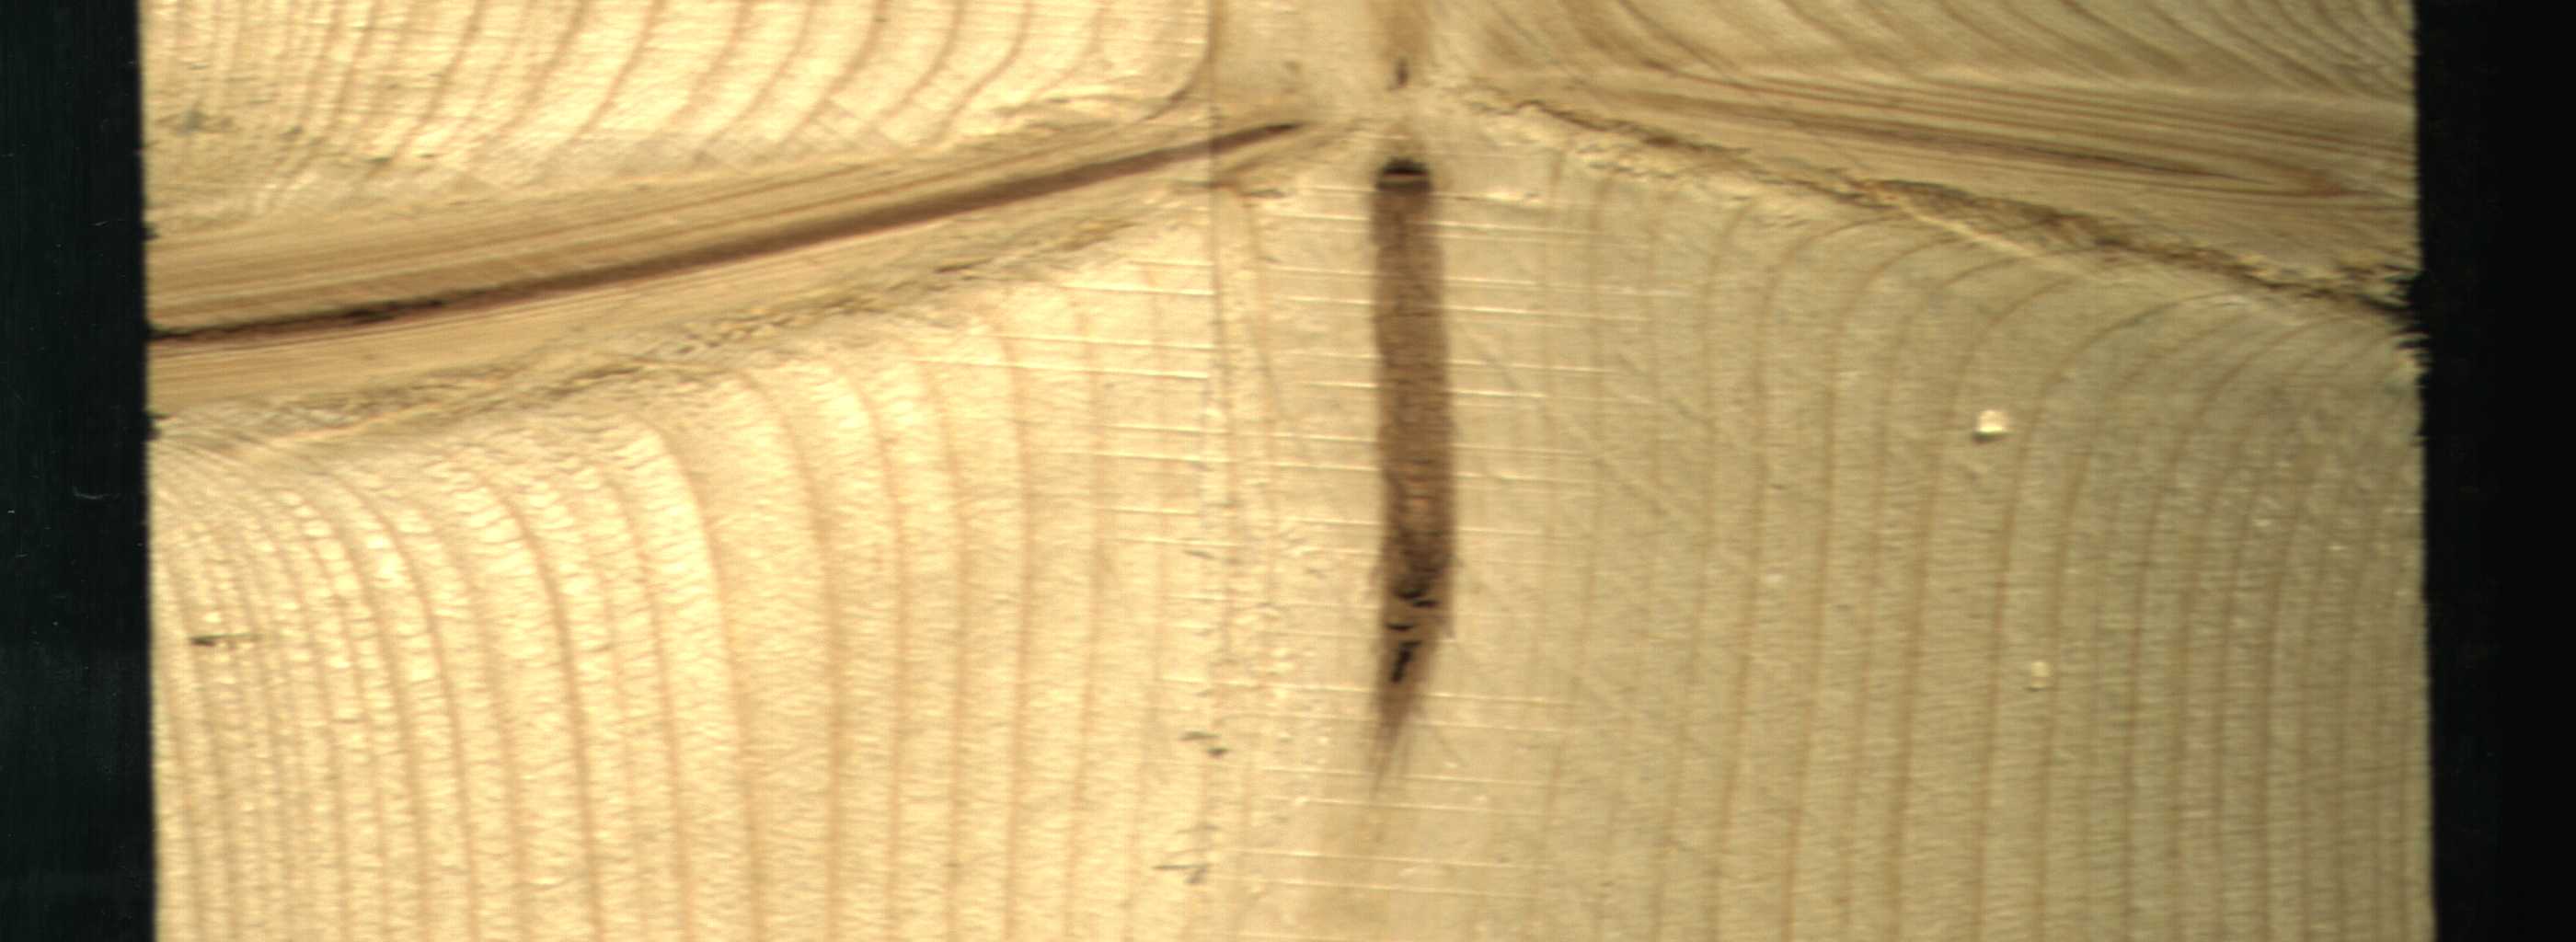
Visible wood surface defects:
Quartzity
Dead_Knot
Live_Knot
Live_Knot